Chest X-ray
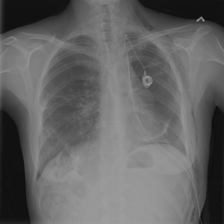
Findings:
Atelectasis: negative
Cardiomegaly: negative
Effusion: negative
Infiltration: negative
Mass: negative
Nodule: negative
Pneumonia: negative
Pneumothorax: positive
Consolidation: negative
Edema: negative
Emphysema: positive
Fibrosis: negative
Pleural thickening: negative
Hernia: negative